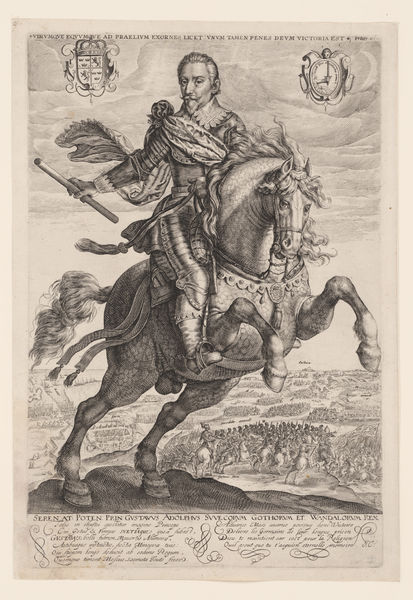
Titel: Ruiterportret van Gustaaf II Adolf
Künstler: Crispijn van de (I) Passe
Standort: Amsterdam
Institution: Rijksmuseum
Schlagwörter: mann, umhang, menschen, feld, adel, pferd, reiter, huf, hufe, mähne, schweif, zaumzeug, schrift, gelände, schlacht, mond, druck, stich, militär, text, soldat, ritter, armee, heer, rüstung, rolle, wappen, feldherr, pferdd, felsherr, heinrich schütz